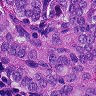
Metastatic tissue present: yes